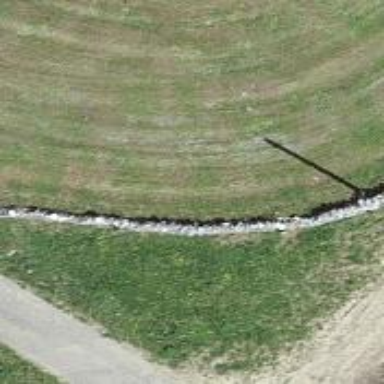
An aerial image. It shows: Wall barrier.